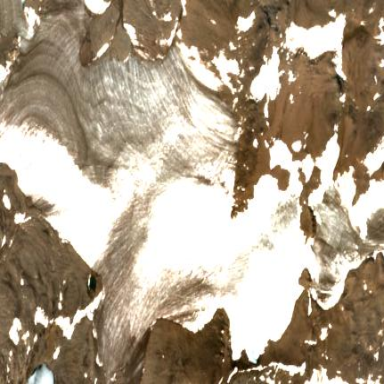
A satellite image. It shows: Stunning view of glacier.